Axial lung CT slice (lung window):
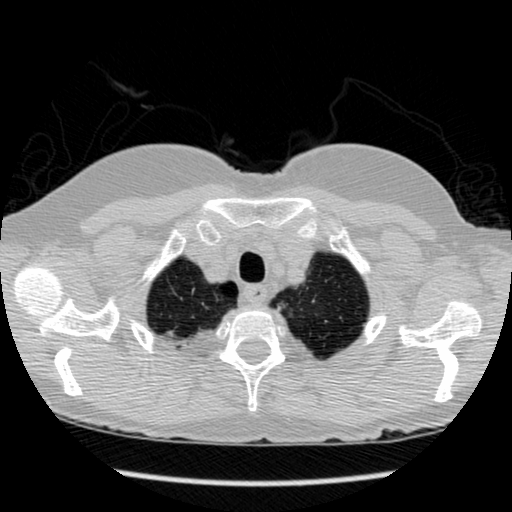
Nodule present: no